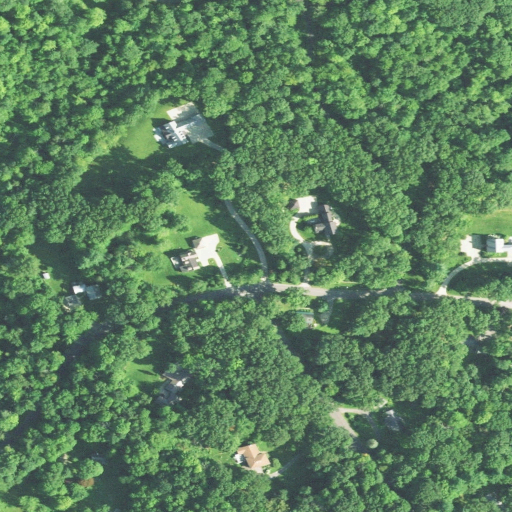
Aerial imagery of mountain in Connecticut named Tan Fat Hill containing deciduous forest, open development, woody wetlands, and low intensity development